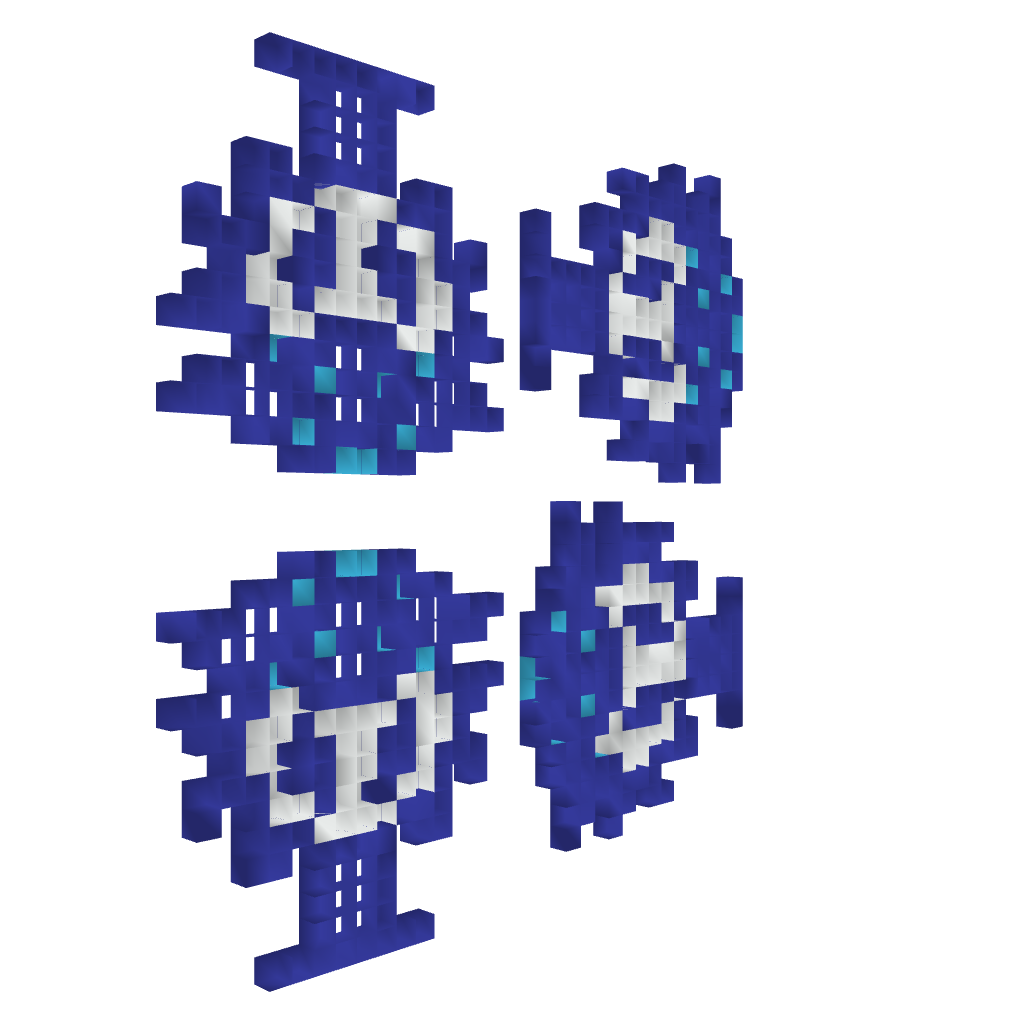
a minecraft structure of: Zelda/NES-Blue Octorok